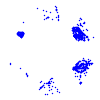
Particle: pion